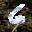
Label: 6